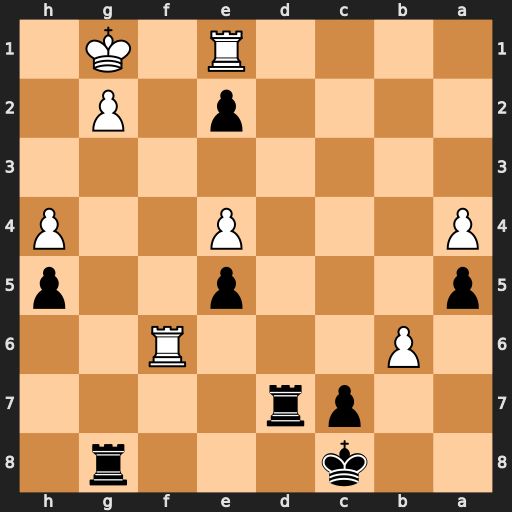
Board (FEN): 2k3r1/2pr4/1P3R2/p3p2p/P3P2P/8/4p1P1/4R1K1
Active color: b
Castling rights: -
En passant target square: -
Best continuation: Rd1 Kf2 Rxg2+ Kxg2 Rxe1